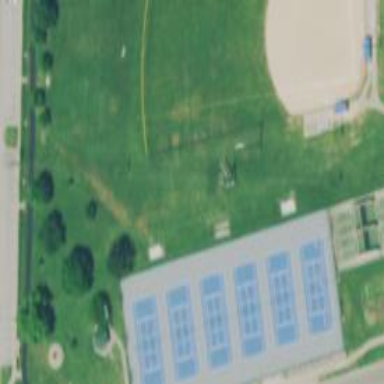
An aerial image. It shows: Sports centre featuring tennis facilities.